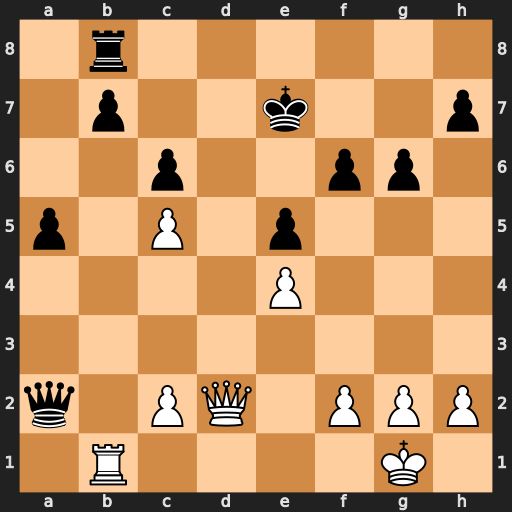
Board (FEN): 1r6/1p2k2p/2p2pp1/p1P1p3/4P3/8/q1PQ1PPP/1R4K1
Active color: w
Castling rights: -
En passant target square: -
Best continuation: Qd6+ Kf7 Qc7+ Kg8 Qxb8+